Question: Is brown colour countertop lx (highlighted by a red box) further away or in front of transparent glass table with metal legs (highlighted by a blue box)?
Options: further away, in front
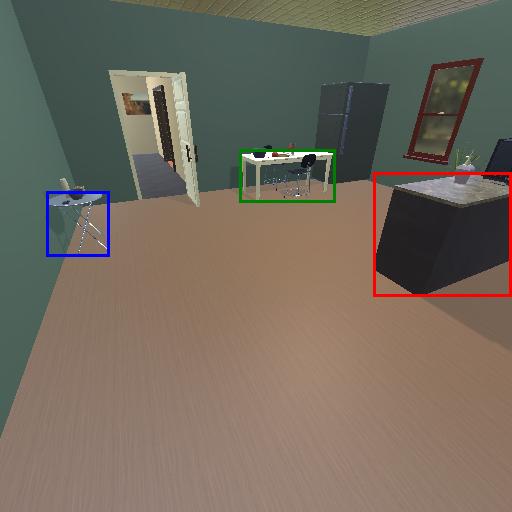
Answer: further away